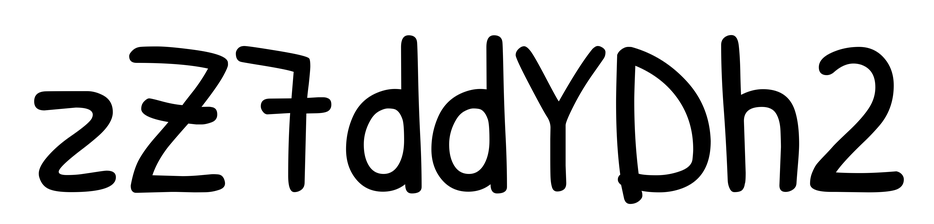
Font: PatrickHand-Regular